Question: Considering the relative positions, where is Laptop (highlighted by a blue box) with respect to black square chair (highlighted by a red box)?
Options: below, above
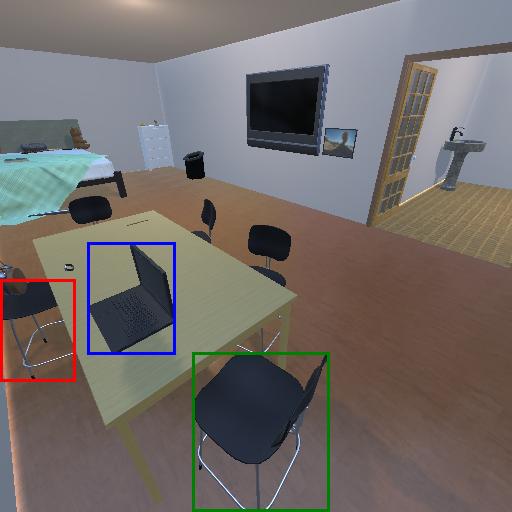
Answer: below